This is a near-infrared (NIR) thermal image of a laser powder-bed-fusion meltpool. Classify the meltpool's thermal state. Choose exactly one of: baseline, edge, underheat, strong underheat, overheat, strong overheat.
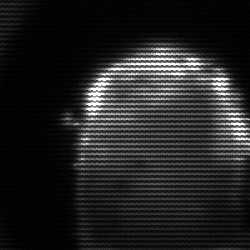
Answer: baseline